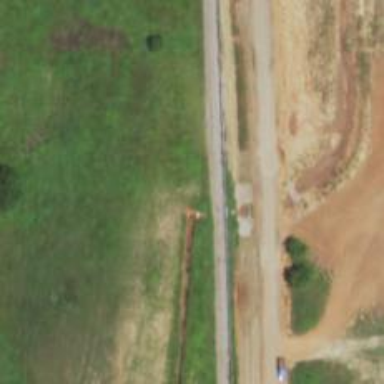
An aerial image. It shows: Culvert tunnel.